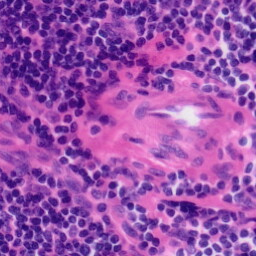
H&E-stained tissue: Tonsil